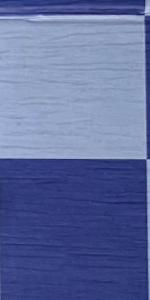
Label: Empty